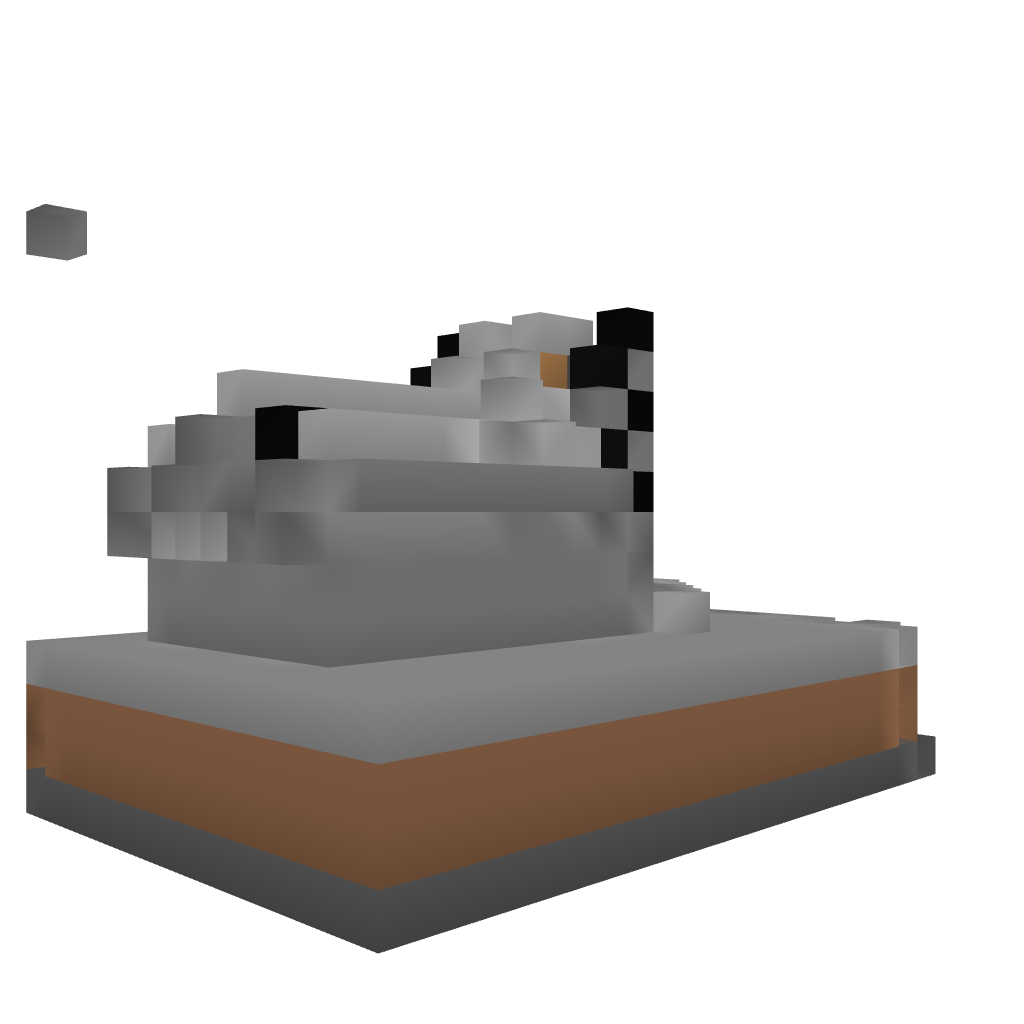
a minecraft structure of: TNT Cannon